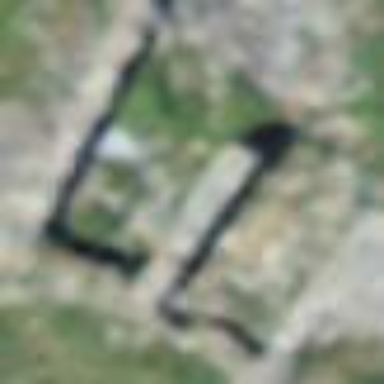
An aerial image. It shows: Historic building now in ruins.